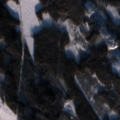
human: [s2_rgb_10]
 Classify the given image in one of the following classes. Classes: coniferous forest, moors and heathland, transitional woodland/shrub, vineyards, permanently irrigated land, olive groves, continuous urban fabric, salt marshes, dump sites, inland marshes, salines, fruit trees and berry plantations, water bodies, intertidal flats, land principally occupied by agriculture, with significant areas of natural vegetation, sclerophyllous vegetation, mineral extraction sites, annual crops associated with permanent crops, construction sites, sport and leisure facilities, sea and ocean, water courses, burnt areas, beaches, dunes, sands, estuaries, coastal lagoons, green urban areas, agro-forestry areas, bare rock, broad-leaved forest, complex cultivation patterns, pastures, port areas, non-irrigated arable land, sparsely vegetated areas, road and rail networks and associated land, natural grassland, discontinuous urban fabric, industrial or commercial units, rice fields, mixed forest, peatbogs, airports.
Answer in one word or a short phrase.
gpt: non-irrigated arable land, coniferous forest, mixed forest